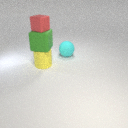
small red rubber cube above large green rubber cube